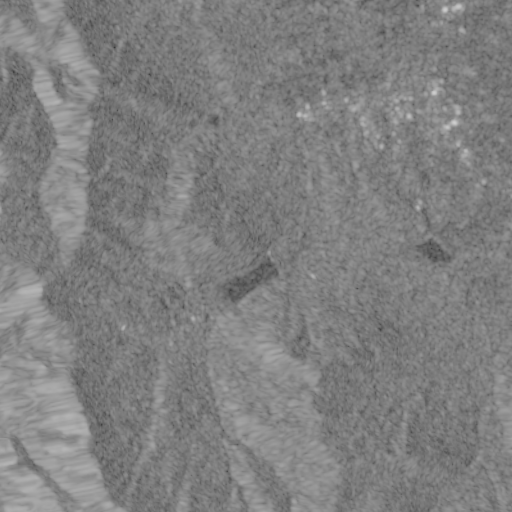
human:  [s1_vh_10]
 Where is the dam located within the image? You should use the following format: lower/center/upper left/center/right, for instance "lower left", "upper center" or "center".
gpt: The dam is located in the center of the image.
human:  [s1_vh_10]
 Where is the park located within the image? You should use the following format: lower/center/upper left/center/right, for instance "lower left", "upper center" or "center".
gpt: The park is located in the upper right of the image.
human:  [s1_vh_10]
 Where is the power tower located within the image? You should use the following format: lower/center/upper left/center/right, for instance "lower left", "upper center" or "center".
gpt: The power tower is located in the lower left of the image.
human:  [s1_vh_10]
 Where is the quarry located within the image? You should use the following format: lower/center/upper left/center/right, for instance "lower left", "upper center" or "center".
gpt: There is no quarry in the image.

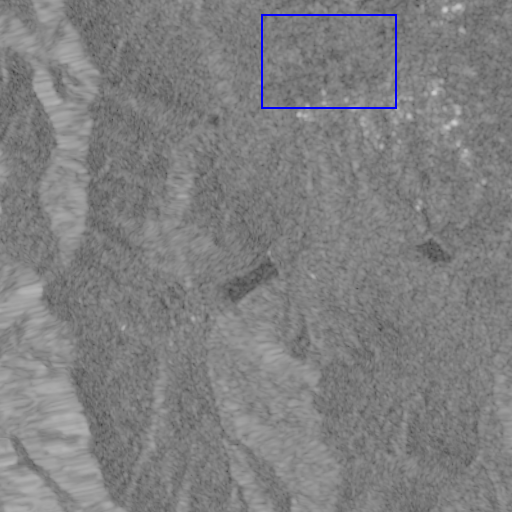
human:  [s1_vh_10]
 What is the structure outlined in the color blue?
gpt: The structure outlined in blue is a crop field.
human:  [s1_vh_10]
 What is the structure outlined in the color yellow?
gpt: There is no yellow outline.